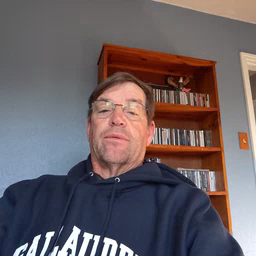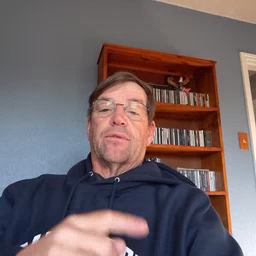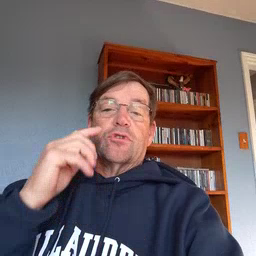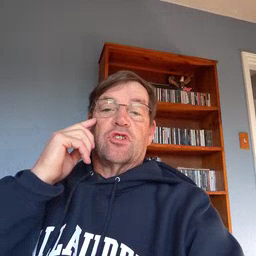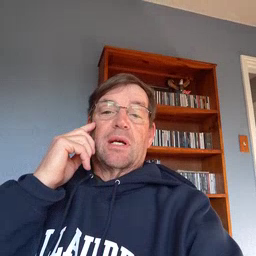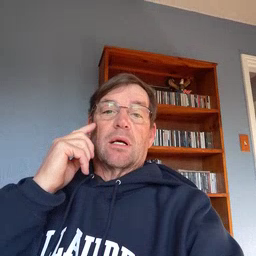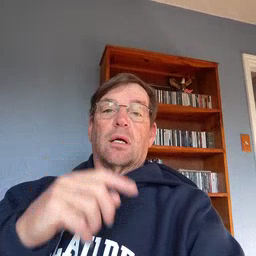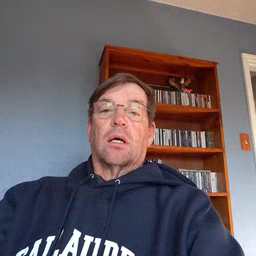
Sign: cheek